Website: lowes
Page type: customer-info-address
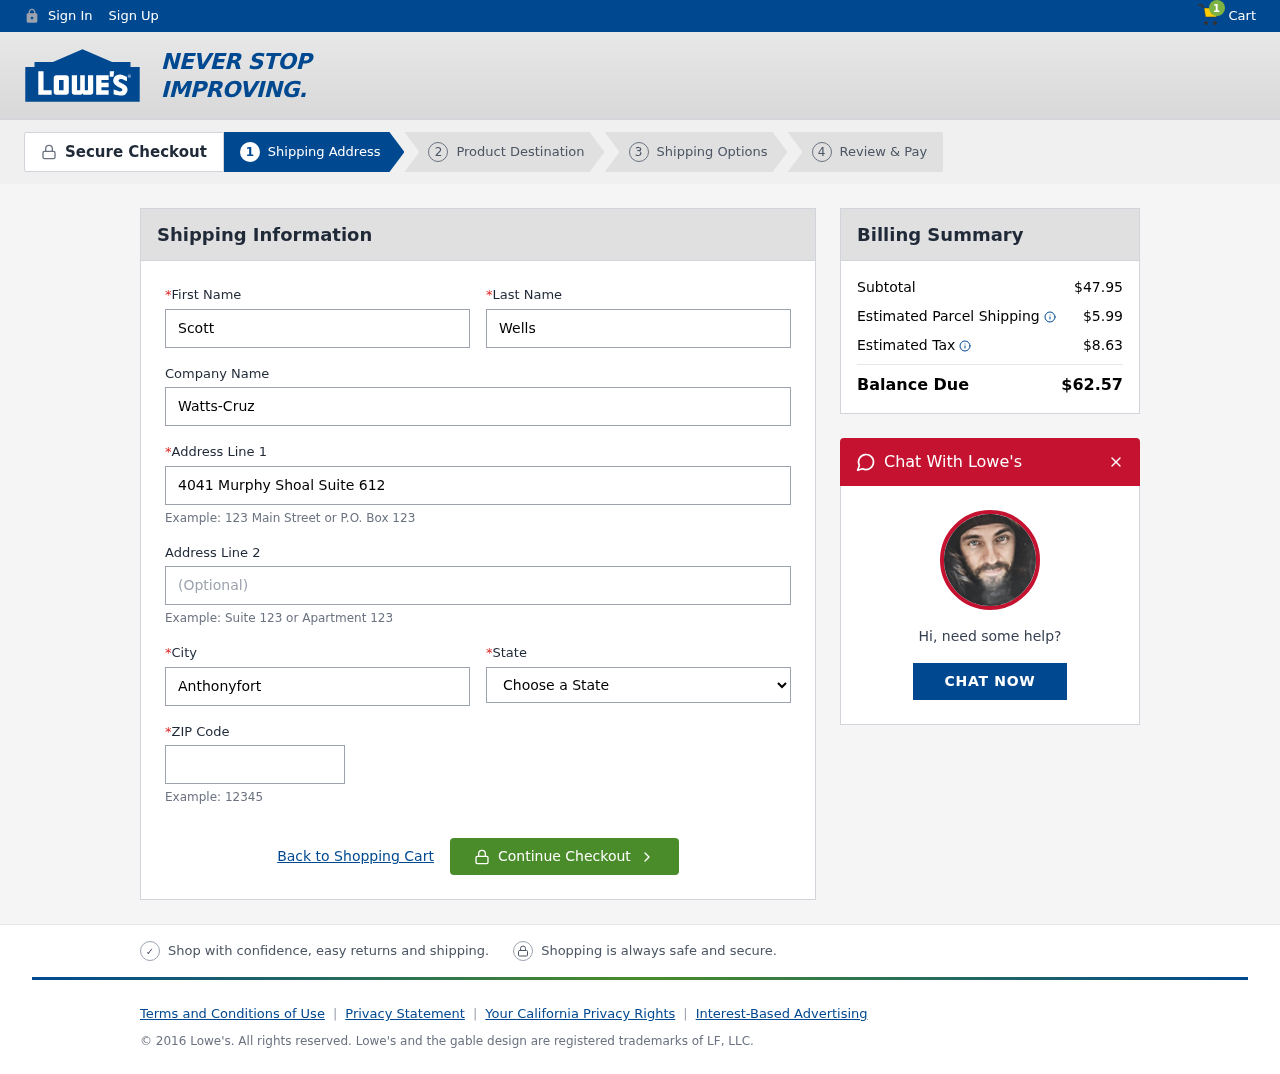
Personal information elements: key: PII_CITY
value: Anthonyfort
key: PII_COMPANY
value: Watts-Cruz
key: PII_FIRSTNAME
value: Scott
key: PII_LASTNAME
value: Wells
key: PII_POSTCODE
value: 25870
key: PII_STATE
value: MP
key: PII_STREET
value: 4041 Murphy Shoal Suite 612
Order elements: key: ORDER_NUM_ITEMS
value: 1
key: ORDER_SUBTOTAL
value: $47.95
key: ORDER_SHIPPING_COST
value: $5.99
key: ORDER_TAX
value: $8.63
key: ORDER_TOTAL
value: $62.57